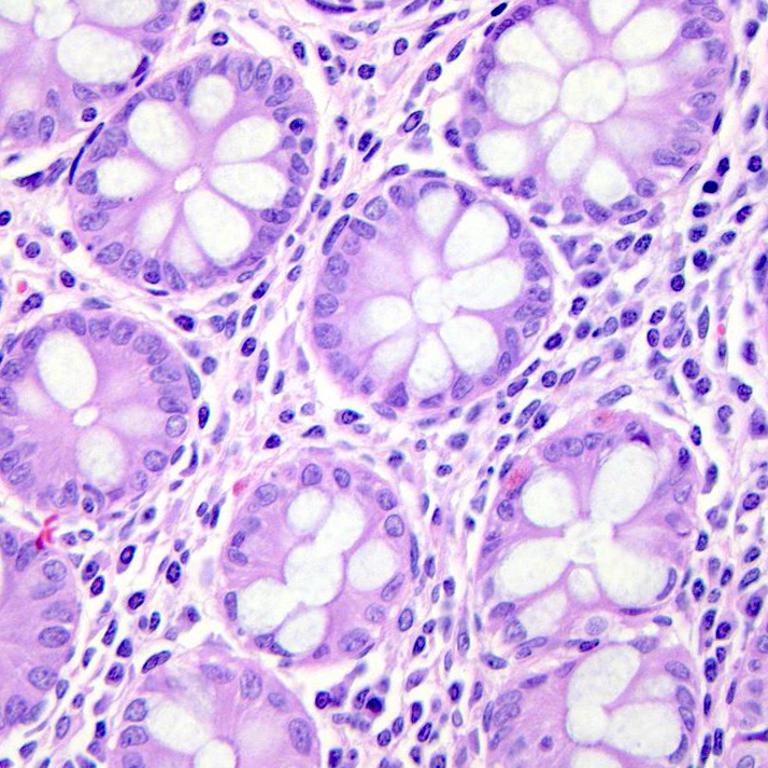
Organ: colon
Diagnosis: benign